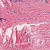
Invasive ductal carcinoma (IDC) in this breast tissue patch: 1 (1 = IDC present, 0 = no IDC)